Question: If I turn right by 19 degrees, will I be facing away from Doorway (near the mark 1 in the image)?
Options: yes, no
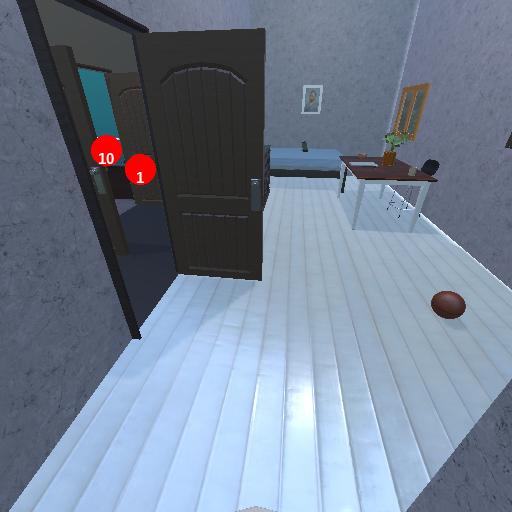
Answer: yes